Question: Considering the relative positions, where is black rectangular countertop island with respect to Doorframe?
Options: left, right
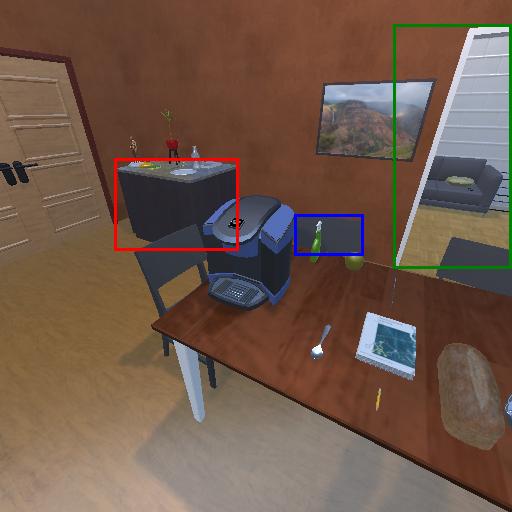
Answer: left